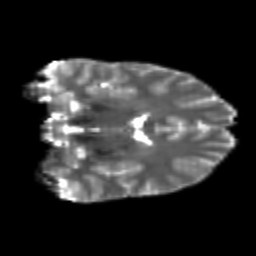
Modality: T2w
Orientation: coronal
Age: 20
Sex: female
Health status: healthy
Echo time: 0.074 s